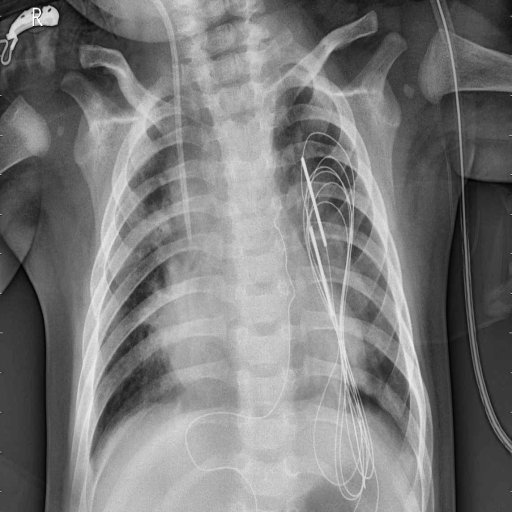
Finding: PNEUMONIA